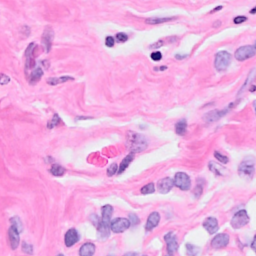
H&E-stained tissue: Breast